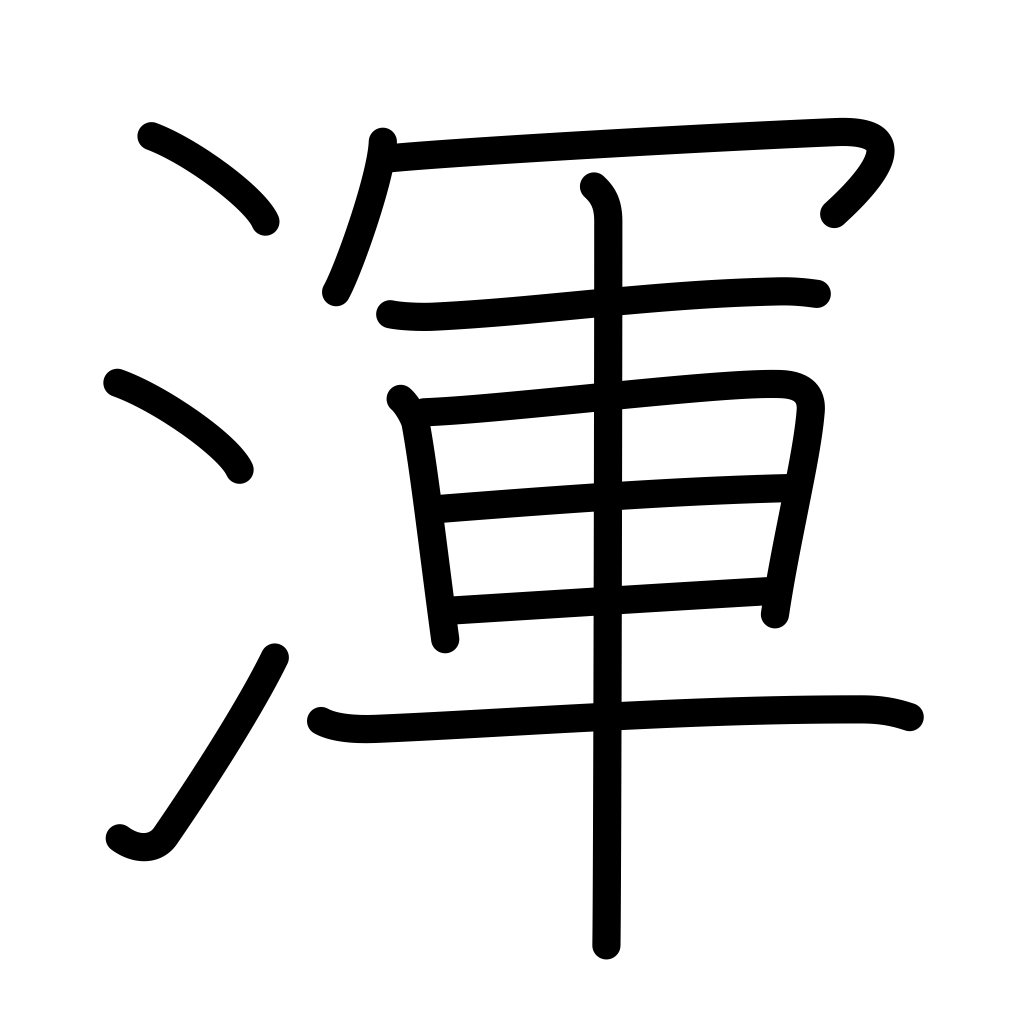
Meaning: all, turbidity